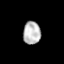
Tissue: skin
Cell type: Epithelial cells
Senescence score: 0.1904
Nuclear area (px): 394
Mean DAPI intensity: 185.916